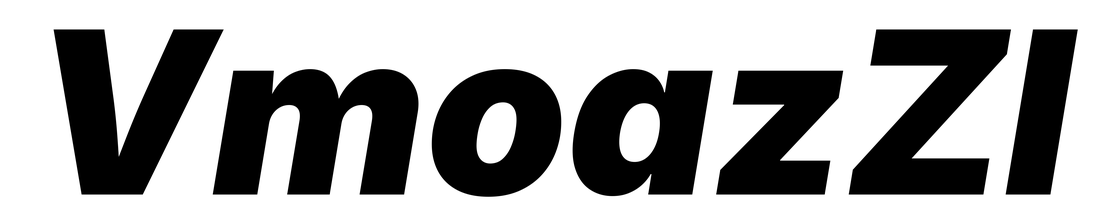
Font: Inter-Italic_Black_Italic